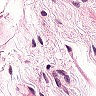
Metastatic tissue present: no